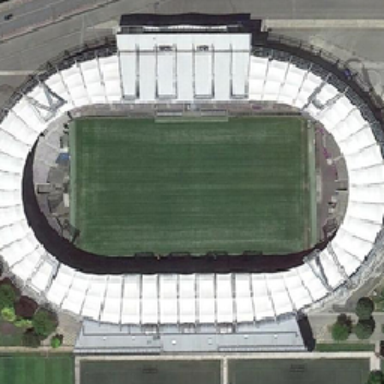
The oval playground with a white ceiling is next one road and fou1 football fields .